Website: macys
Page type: account-selection
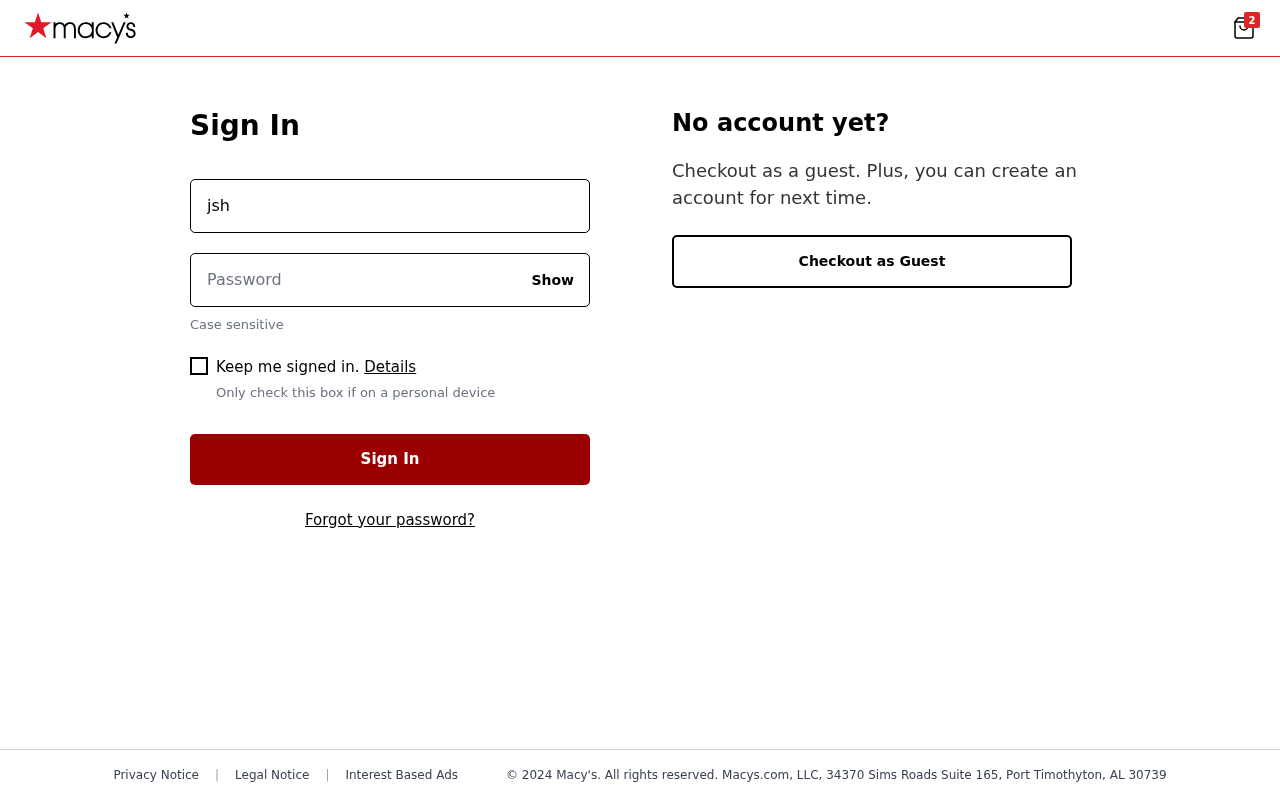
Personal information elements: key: PII_LOGIN_USERNAME
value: jshaw254
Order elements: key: ORDER_NUM_ITEMS
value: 2